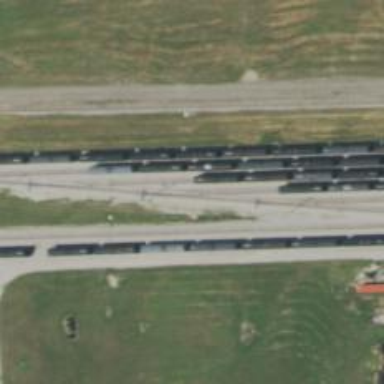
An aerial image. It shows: Rail spur service.